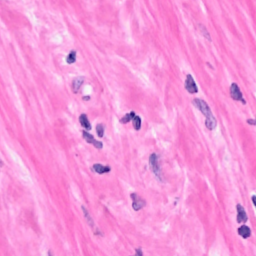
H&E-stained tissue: Breast